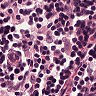
Metastatic tissue present: no